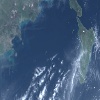
Label: water